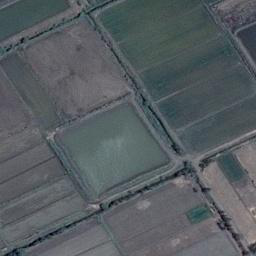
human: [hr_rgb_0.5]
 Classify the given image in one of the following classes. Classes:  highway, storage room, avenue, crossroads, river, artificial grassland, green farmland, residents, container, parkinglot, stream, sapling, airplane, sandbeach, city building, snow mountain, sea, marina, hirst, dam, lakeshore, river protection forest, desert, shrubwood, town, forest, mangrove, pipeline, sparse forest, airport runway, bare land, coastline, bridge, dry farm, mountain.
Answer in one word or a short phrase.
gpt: green farmland